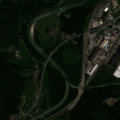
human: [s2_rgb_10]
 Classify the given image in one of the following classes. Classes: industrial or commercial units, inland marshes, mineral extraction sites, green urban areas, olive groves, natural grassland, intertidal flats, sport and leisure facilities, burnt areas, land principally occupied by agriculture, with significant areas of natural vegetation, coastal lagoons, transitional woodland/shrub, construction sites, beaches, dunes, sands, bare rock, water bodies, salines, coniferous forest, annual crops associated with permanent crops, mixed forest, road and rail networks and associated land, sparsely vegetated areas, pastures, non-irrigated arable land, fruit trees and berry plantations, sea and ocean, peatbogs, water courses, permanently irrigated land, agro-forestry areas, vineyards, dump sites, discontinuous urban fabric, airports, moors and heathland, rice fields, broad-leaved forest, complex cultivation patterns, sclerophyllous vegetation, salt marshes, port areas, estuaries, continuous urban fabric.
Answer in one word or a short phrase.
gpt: discontinuous urban fabric, mineral extraction sites, pastures, broad-leaved forest, mixed forest